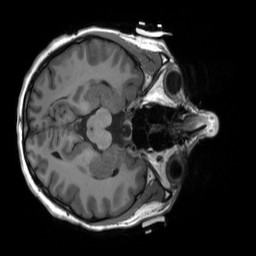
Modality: T1w
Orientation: axial
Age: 27
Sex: female
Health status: healthy
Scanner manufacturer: siemens
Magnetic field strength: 3 T
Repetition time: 2.3 s
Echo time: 0.00232 s